Question: I either seem to be running in circles or there is something wrong with my data. I want to plot some data and use '?axis'to modify the labels on the X axis.
I have two issues however:
1. The axis labels begin in the center of the x-axis instead of at the beginning
2. The axis labels do not match the data points in the plot
I would like to have X axis labels ranging from 10 to 90 by 5.
This is the code that I use and came up with so far:
'''
values <- cbind(1:180,1)
l <- list(1:10,11:20,21:30,31:40,41:50,51:60,61:70,71:80,81:90,91:100,101:110,111:120,121:130,131:140,141:150,151:160,161:170,171:180)
# compute mean across the intervals in l
meanqual <- sapply(l, function(x) mean(values[x,1]))
meanqual
plot <- plot(meanqual, type="o", xlab="% Size of Wave", ylab="Values",xaxt='n', lty=1)
legend('bottomright', c("Values"),pch=21, lty=1, cex=1)
axis(side=1, at= seq(10,90,5))
'''

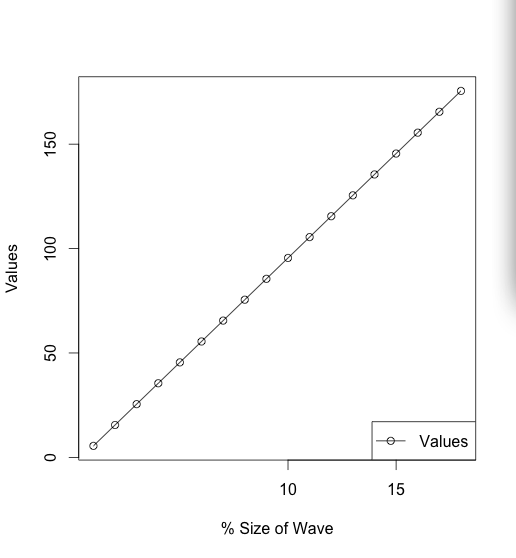
Answer: If you only give one numeric vector to plot it "assumes" you meant to use the position or index of the values in that vector as the x values, so the plot call plotted 'meanqual' against '1:length(meanqual)'. If you wanted to plot against the 'seq()' argument you latter used in the axis call you should supply it (or rather something similar in scale with the same 'length' as 'meanqual') to 'plot':
'''
plot <- plot(x=seq(5,90,5), y=meanqual, type="o",
xlab="% Size of Wave", ylab="Values",xaxt='n', lty=1)
legend('bottomright', c("Values"),pch=21, lty=1, cex=1)
axis(side=1, at= seq(10,90,5), labels=seq(10,90,5))
'''